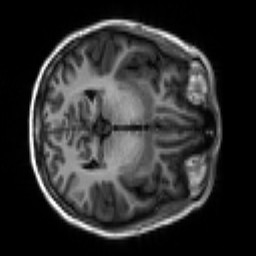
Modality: T1w
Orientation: axial
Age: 19
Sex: female
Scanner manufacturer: siemens
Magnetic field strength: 3 T
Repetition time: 2.3 s
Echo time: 0.00266 s